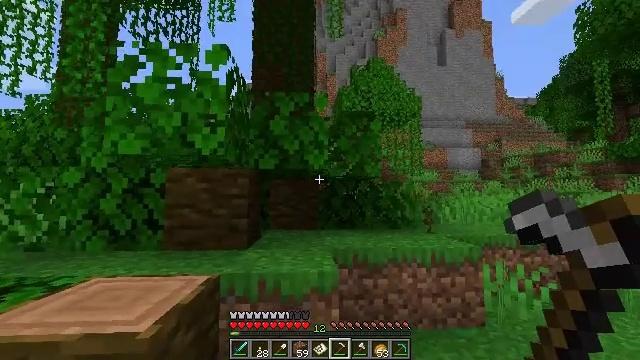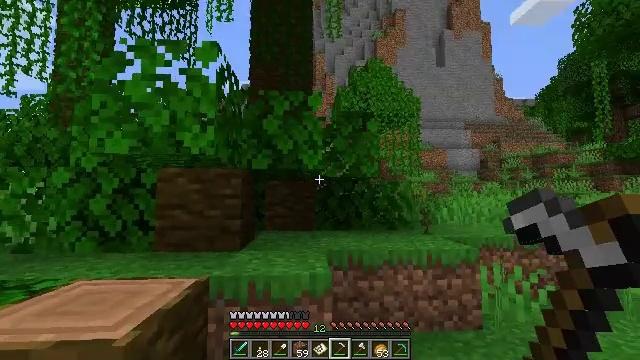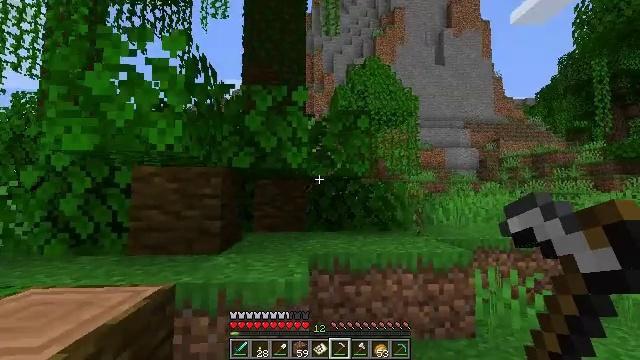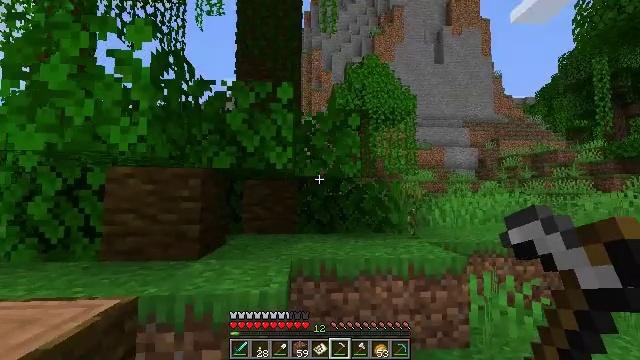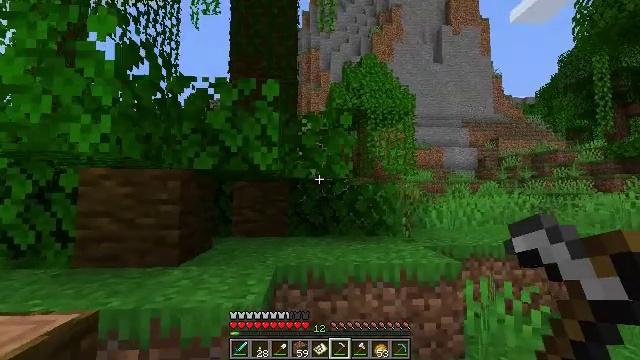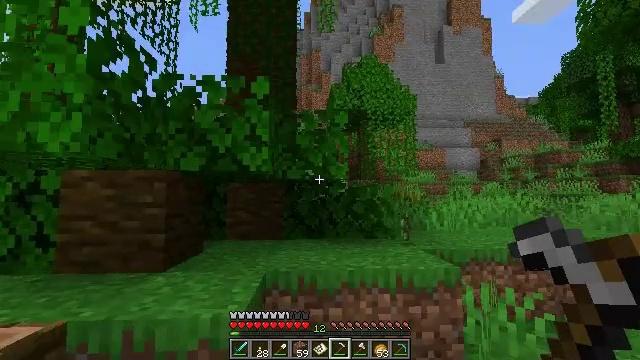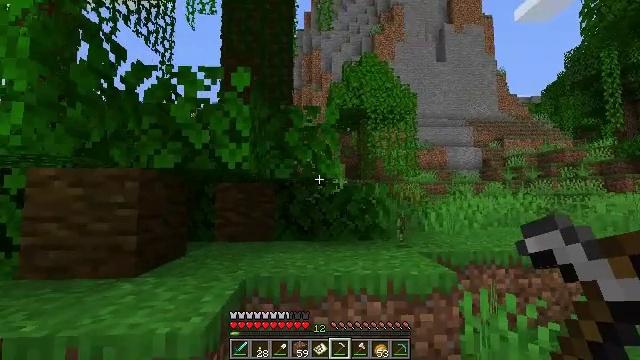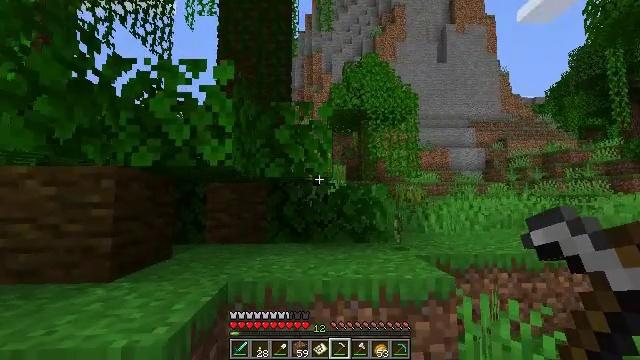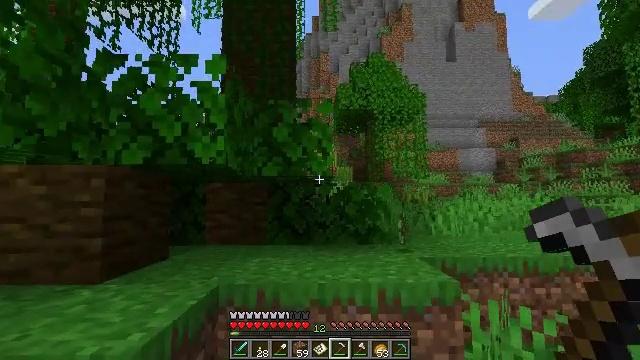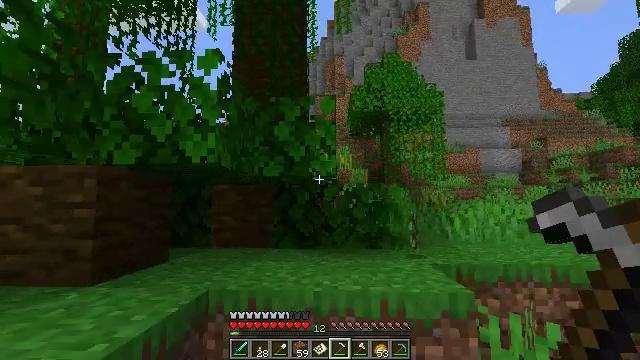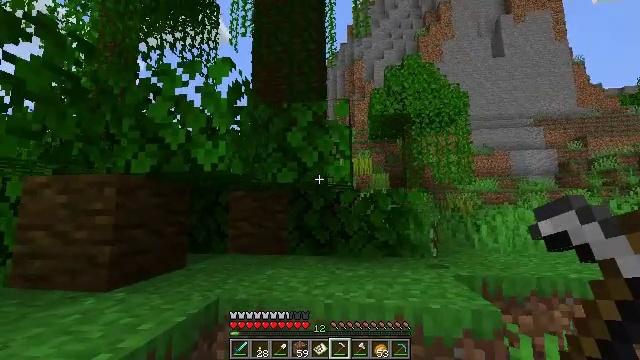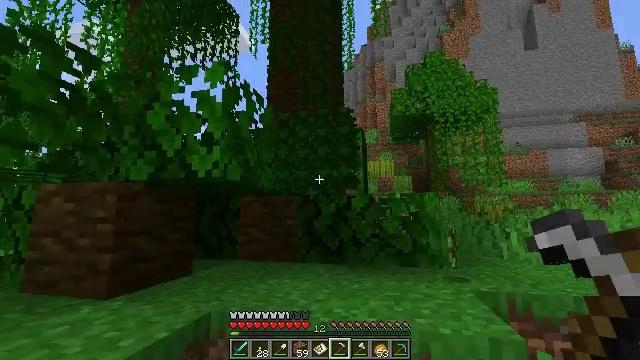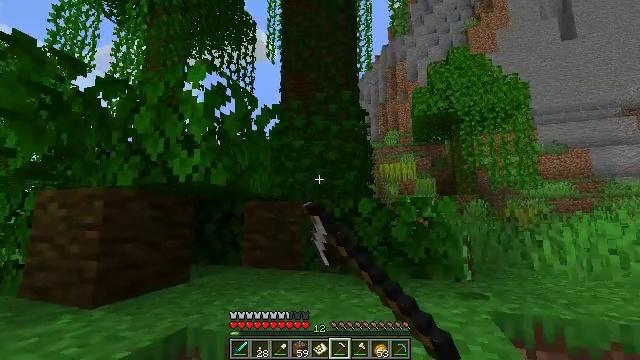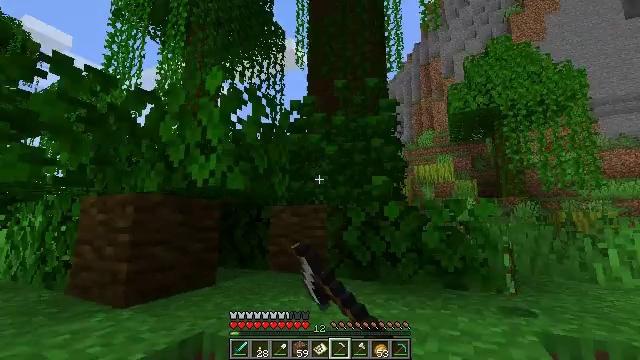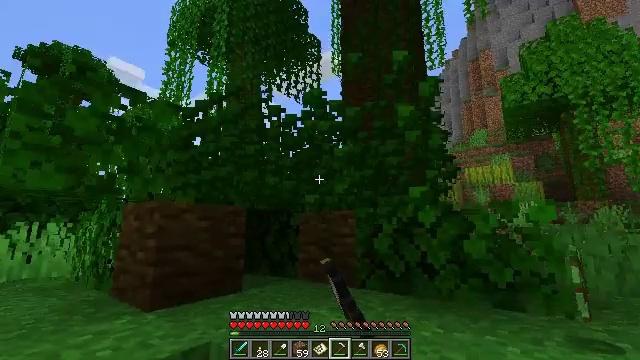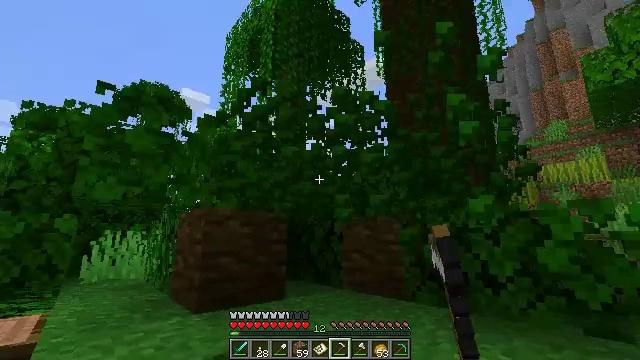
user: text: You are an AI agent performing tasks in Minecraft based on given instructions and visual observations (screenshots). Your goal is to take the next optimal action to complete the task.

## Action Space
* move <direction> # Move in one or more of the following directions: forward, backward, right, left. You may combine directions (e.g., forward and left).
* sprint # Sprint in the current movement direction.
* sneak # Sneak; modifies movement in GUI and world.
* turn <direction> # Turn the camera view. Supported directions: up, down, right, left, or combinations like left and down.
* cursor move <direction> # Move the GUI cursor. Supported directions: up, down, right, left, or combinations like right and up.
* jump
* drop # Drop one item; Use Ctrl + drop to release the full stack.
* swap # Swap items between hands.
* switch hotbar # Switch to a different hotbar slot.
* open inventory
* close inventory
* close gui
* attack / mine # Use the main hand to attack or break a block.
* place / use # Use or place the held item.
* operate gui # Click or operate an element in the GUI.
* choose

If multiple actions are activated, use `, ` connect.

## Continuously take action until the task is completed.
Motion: motion action
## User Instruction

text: Break oak leaves from the trees.
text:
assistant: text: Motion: move forward and move right
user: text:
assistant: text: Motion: move forward and move right
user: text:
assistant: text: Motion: move forward and move right
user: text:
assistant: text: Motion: move forward and move right
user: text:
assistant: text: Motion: move forward and move right
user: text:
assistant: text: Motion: move forward and move right
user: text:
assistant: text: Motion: move forward and move right
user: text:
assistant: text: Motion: move forward and move right, turn left
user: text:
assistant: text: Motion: move forward and move right, turn left
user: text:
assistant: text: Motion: move forward and move right, turn left and up
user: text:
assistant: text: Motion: move forward and move right, turn left, attack / mine
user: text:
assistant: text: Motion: move forward and move right, turn left, attack / mine
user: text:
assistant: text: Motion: move forward and move right, turn left, attack / mine
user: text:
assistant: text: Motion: move forward and move right, turn left and up, attack / mine
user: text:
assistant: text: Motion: move forward and move right, turn left and up, attack / mine
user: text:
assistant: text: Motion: move forward and move right, turn left and up, attack / mine
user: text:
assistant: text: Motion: move forward and move right, turn left, attack / mine
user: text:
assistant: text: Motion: move forward and move right, turn left, attack / mine
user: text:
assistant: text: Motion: move forward and move right, attack / mine, jump
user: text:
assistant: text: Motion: move forward and move right, turn down, jump
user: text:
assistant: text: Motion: move forward and move right, turn right and down, jump
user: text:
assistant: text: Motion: move forward and move right, turn right and down, jump
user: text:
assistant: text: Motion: move forward and move right, turn right and down, jump
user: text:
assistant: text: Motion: move forward and move right, turn right and down, jump
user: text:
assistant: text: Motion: move forward and move right, turn right and down, jump
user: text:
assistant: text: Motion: move forward and move right, turn right and down, jump
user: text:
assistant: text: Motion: move forward and move right
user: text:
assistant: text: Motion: move forward and move right
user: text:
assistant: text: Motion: move forward and move right, turn right
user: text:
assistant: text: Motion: move right, turn right and up